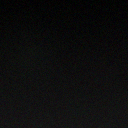
Screen state: off